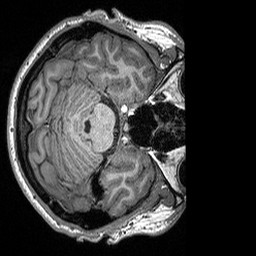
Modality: T1w
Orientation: axial
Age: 18
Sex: male
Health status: healthy
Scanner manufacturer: siemens
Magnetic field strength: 3 T
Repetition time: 2.3 s
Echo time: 0.00298 s